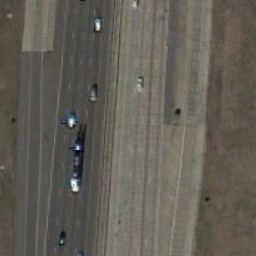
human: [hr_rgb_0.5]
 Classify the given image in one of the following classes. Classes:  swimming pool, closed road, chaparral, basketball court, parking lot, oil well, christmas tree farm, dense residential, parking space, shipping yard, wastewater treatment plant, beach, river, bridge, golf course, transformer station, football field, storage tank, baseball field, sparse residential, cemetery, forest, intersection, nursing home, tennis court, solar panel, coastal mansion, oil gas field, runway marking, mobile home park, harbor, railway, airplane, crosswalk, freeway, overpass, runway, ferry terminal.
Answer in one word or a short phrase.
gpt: freeway